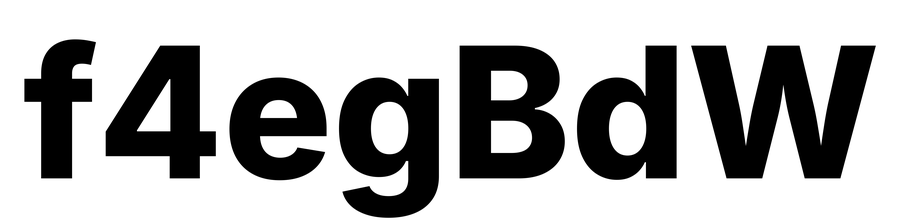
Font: Inter_ExtraBold